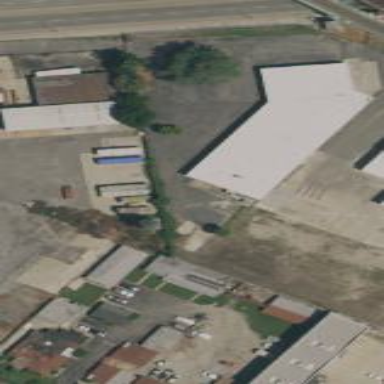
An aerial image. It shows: Industrial building.